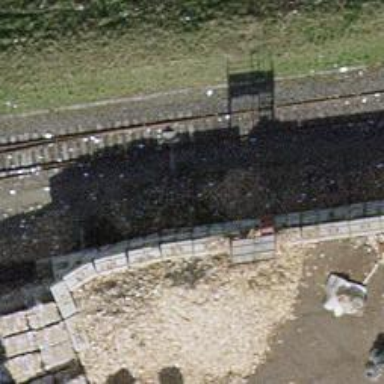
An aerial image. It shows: Railway switch.